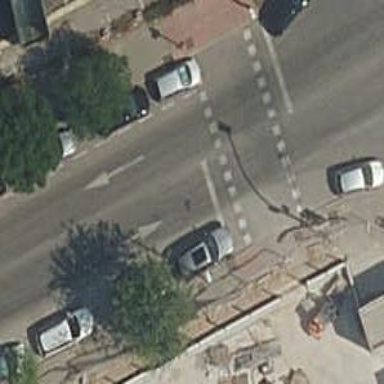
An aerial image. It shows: Zebra crossing on the road.